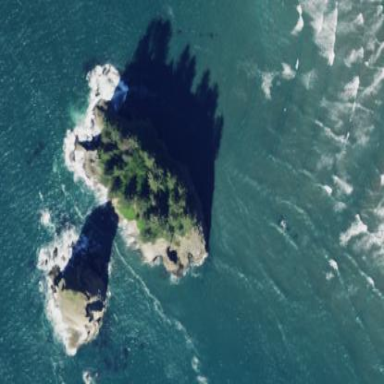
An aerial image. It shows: Islet along the coastline.